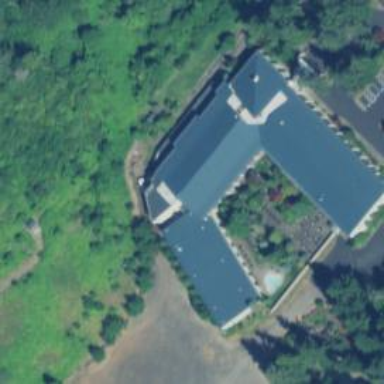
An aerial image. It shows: Building.